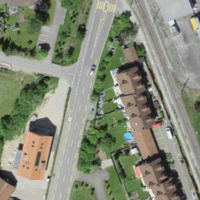
EUNIS habitat code: 54
Species observed at this site:
Symphoricarpos albus